Breast ultrasound image
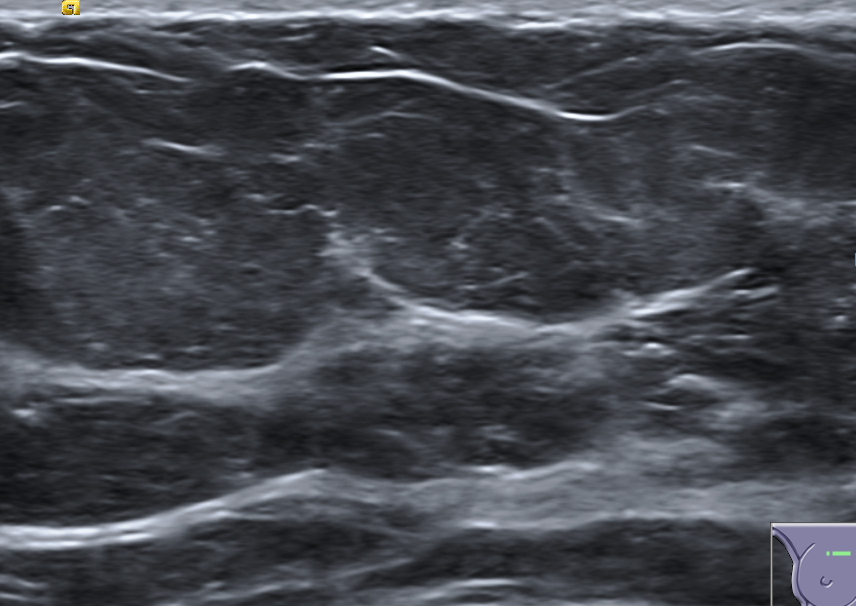
Diagnosis: normal